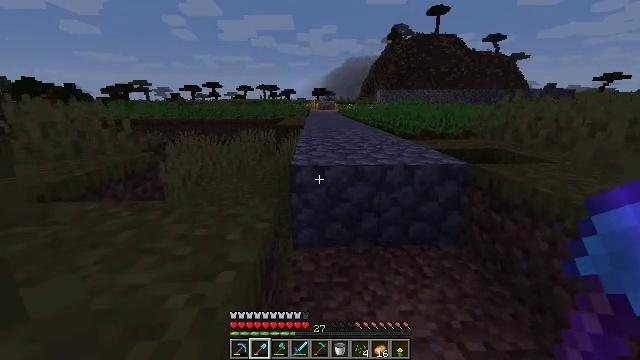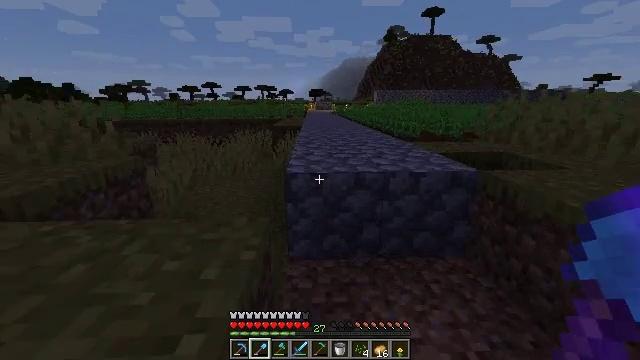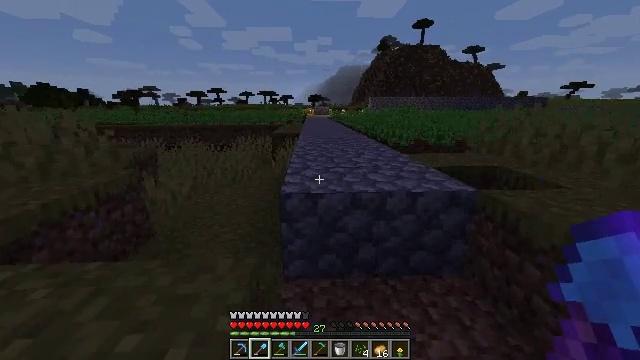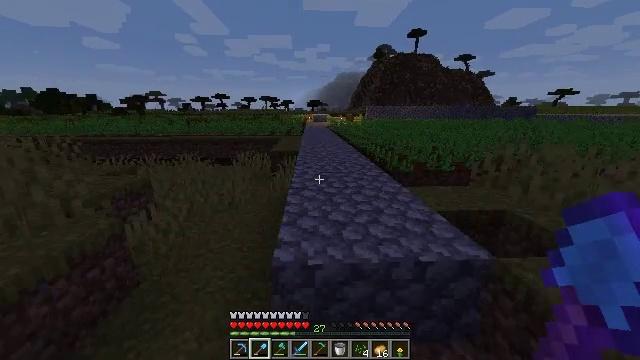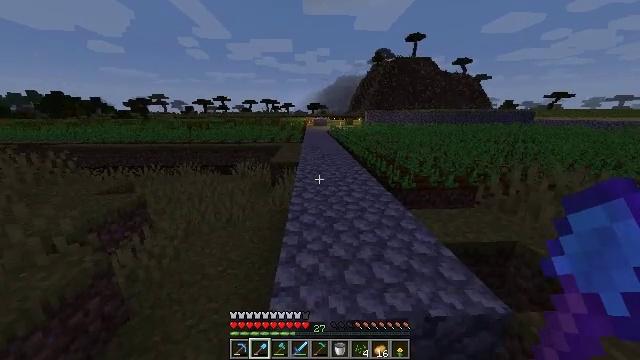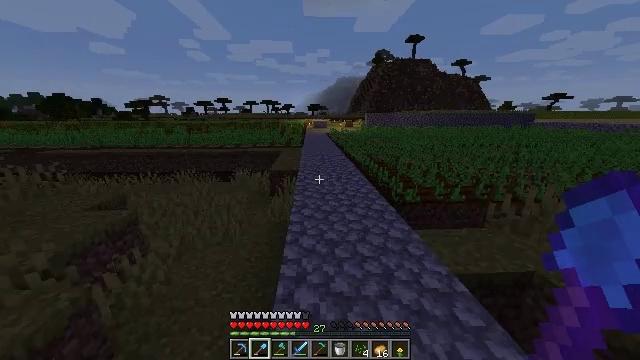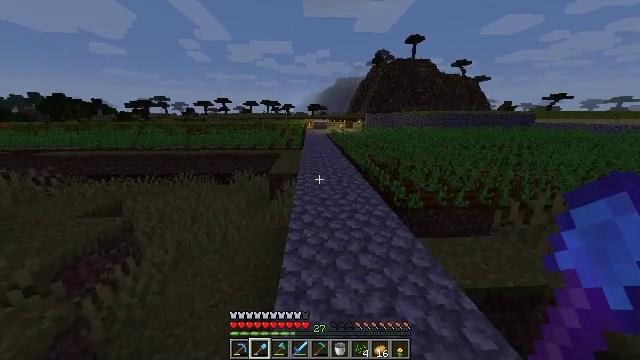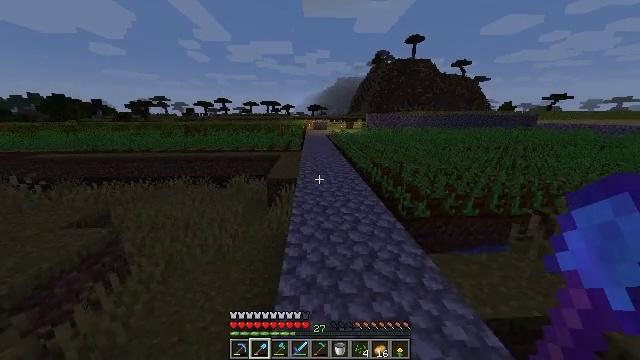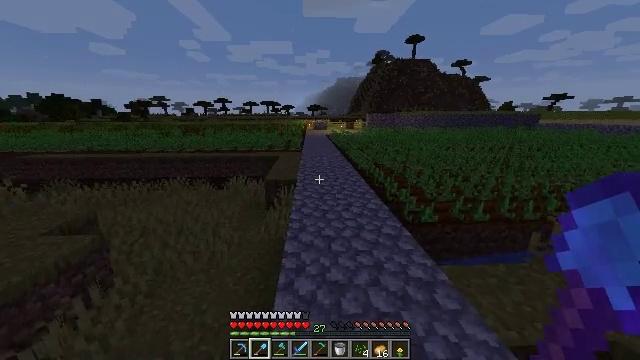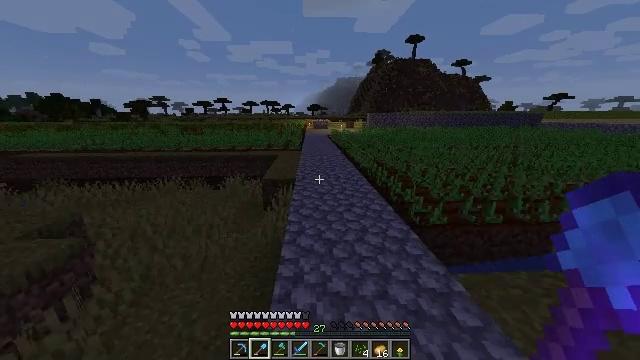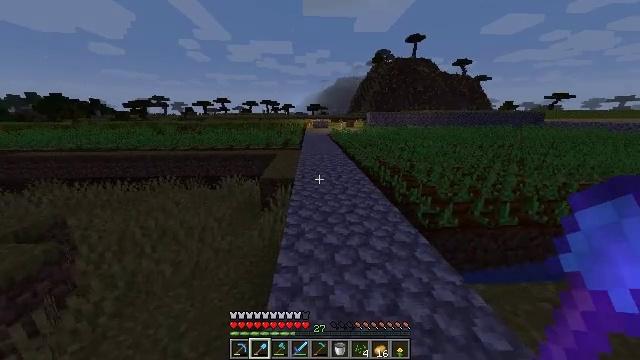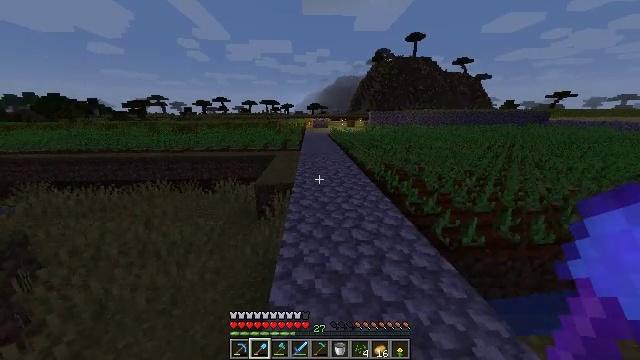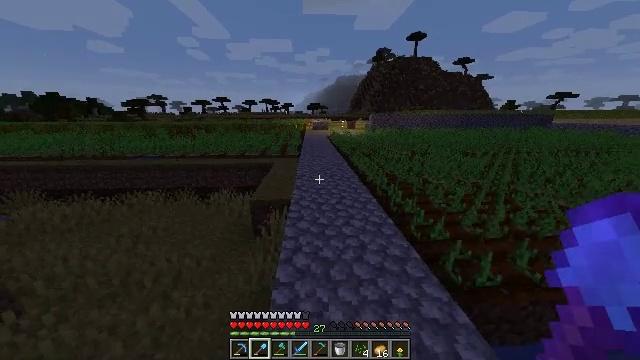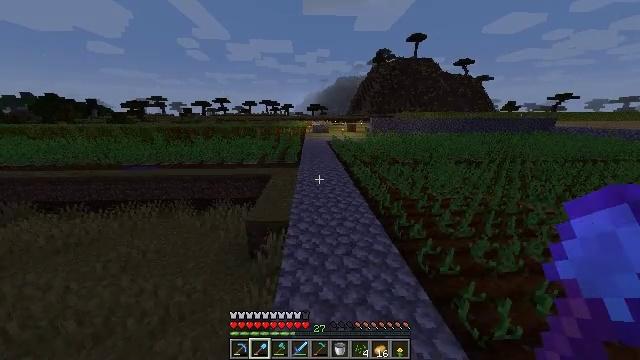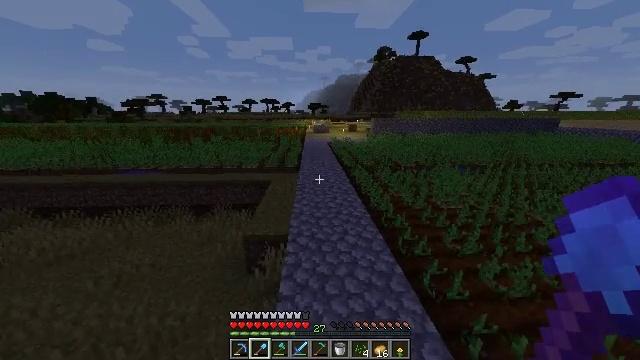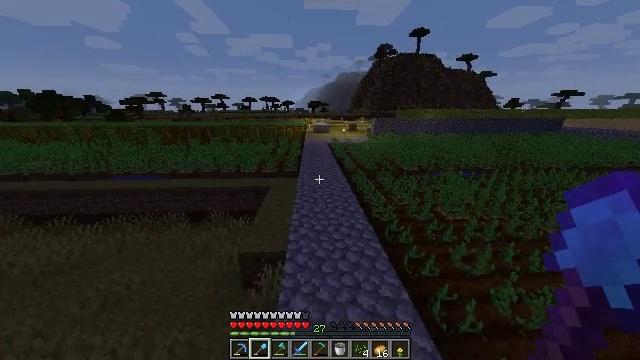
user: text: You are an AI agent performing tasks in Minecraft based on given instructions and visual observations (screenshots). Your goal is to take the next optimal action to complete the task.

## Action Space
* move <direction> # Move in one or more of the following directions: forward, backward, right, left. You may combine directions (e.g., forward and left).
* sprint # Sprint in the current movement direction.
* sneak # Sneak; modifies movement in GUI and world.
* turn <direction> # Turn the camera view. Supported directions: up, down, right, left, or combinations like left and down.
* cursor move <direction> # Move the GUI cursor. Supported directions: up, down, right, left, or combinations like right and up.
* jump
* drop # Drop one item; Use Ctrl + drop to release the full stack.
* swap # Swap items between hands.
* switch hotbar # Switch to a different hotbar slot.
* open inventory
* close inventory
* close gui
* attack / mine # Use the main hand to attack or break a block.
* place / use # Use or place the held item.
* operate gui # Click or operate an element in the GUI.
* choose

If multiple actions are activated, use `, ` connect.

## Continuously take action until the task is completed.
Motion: motion action
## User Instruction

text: Mine a melon block.
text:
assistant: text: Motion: move forward, sprint
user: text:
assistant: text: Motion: move forward, sprint, jump
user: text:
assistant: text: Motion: move forward, sprint, jump
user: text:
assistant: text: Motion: move forward, sprint, jump
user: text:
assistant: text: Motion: move forward, sprint, jump
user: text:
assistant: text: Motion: move forward, sprint, jump
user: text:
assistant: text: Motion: move forward, sprint, jump
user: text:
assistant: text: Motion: move forward, sprint, jump
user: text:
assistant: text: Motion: move forward, sprint, jump
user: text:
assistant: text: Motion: move forward, sprint, jump
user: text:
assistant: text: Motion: move forward, sprint, jump
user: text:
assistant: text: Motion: move forward, sprint, jump
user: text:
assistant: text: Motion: move forward, sprint, jump
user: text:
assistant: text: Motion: move forward, sprint, jump
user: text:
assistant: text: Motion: move forward, sprint, jump
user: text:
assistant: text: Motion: move forward, sprint, jump
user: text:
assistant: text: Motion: move forward, sprint, jump
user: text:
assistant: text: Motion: move forward, sprint, jump
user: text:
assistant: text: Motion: move forward, sprint, jump
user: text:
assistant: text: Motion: move forward, sprint, jump
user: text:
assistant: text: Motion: move forward, sprint, jump
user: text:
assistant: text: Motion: move forward, sprint, jump
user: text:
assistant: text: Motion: move forward, sprint, jump
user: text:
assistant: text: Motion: move forward, sprint, jump
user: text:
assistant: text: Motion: move forward, sprint, jump
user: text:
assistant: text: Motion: move forward, sprint, jump
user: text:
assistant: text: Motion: move forward, sprint, jump
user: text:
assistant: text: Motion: move forward, sprint, jump
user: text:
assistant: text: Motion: move forward, sprint, jump
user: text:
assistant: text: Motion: move forward, sprint, jump